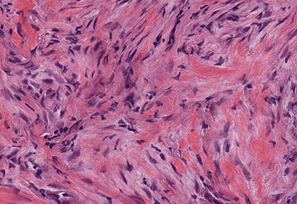
Tumor epithelial tissue: no
Tumor-associated stroma tissue: yes
Normal tissue: no